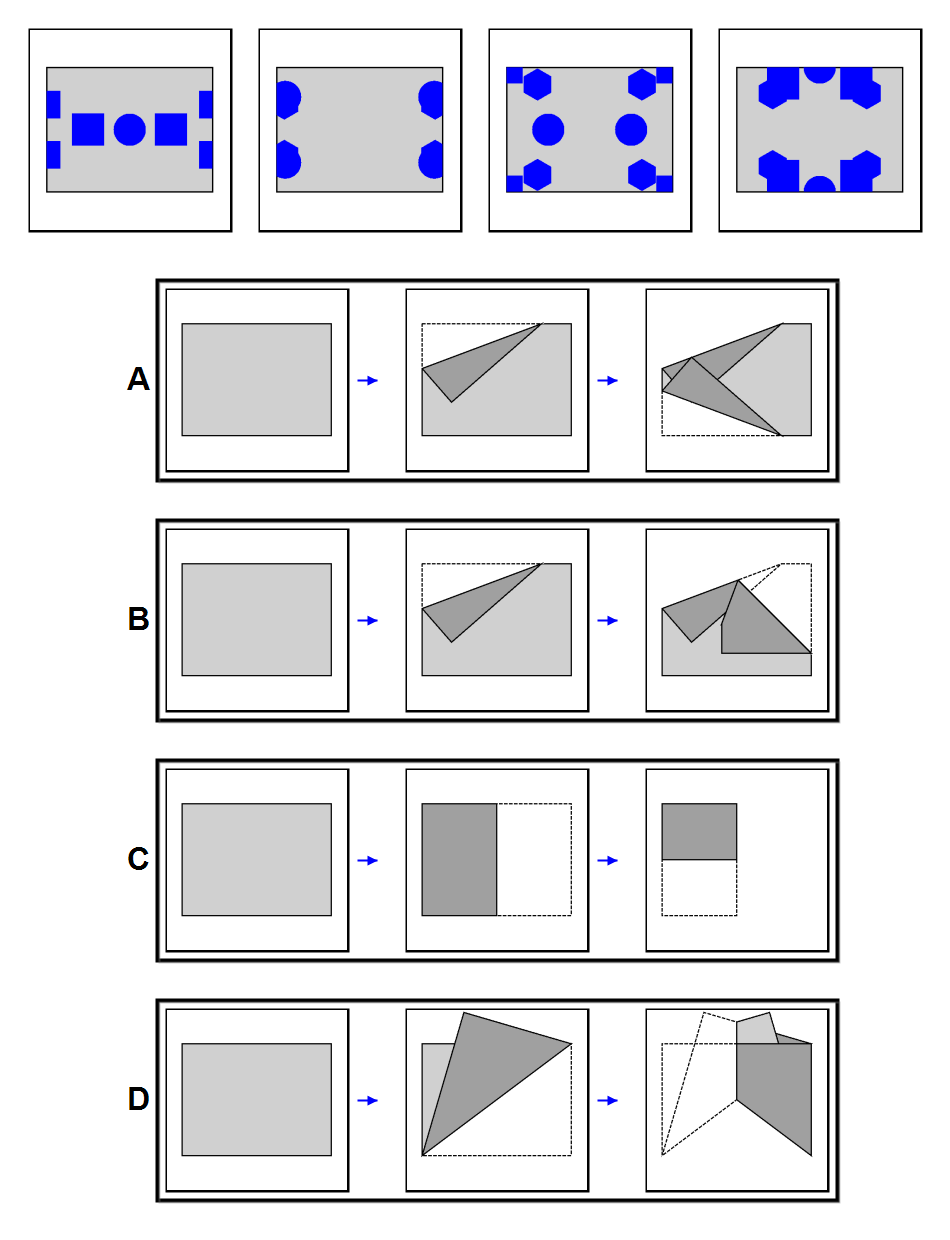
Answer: C